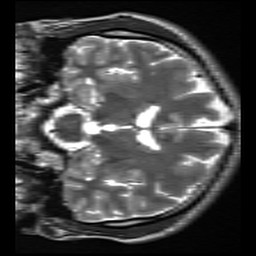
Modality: inplaneT2
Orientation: coronal
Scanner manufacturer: siemens
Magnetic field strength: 3 T
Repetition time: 7.02 s
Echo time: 0.069 s